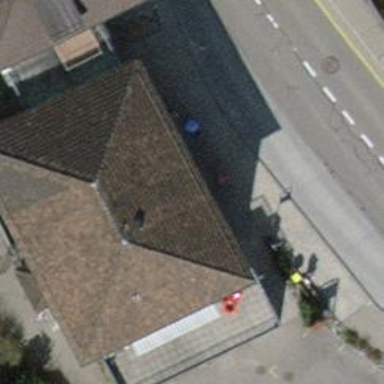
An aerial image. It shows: Kiosk.